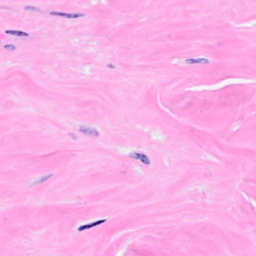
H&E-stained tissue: Breast